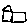
Label: house